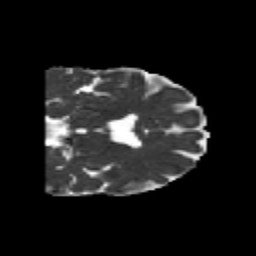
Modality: MD
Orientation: coronal
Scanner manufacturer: siemens
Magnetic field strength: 3 T
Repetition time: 6.8 s
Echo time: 0.093 s